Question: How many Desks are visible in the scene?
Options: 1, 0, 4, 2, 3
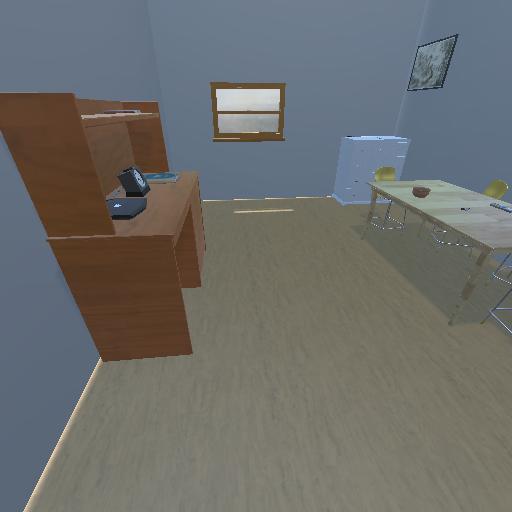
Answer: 1